Field crop: maize
Growth stage: 2
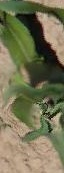
Species: maize